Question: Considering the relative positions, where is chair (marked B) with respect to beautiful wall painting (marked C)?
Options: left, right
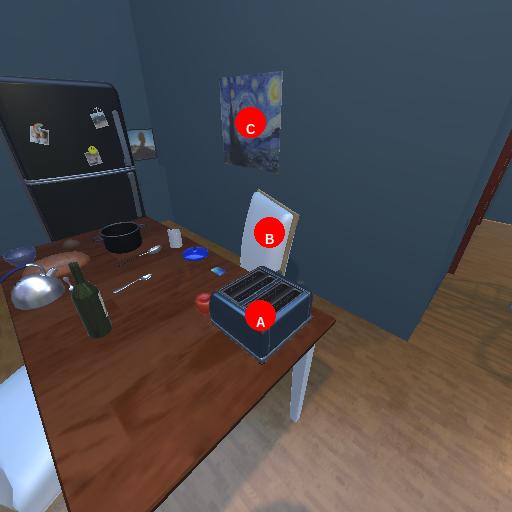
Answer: left